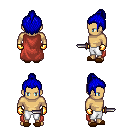
a pixel art fantasy rpg character, male body template, human, tanned skin, maroon cape, white pants, blue short topknot hairstyle, gold gloves, brown slippers, dagger, four views (front, back, left, right), 2x2 character sprite sheet, small pixel art, hard edges, no anti-aliasing